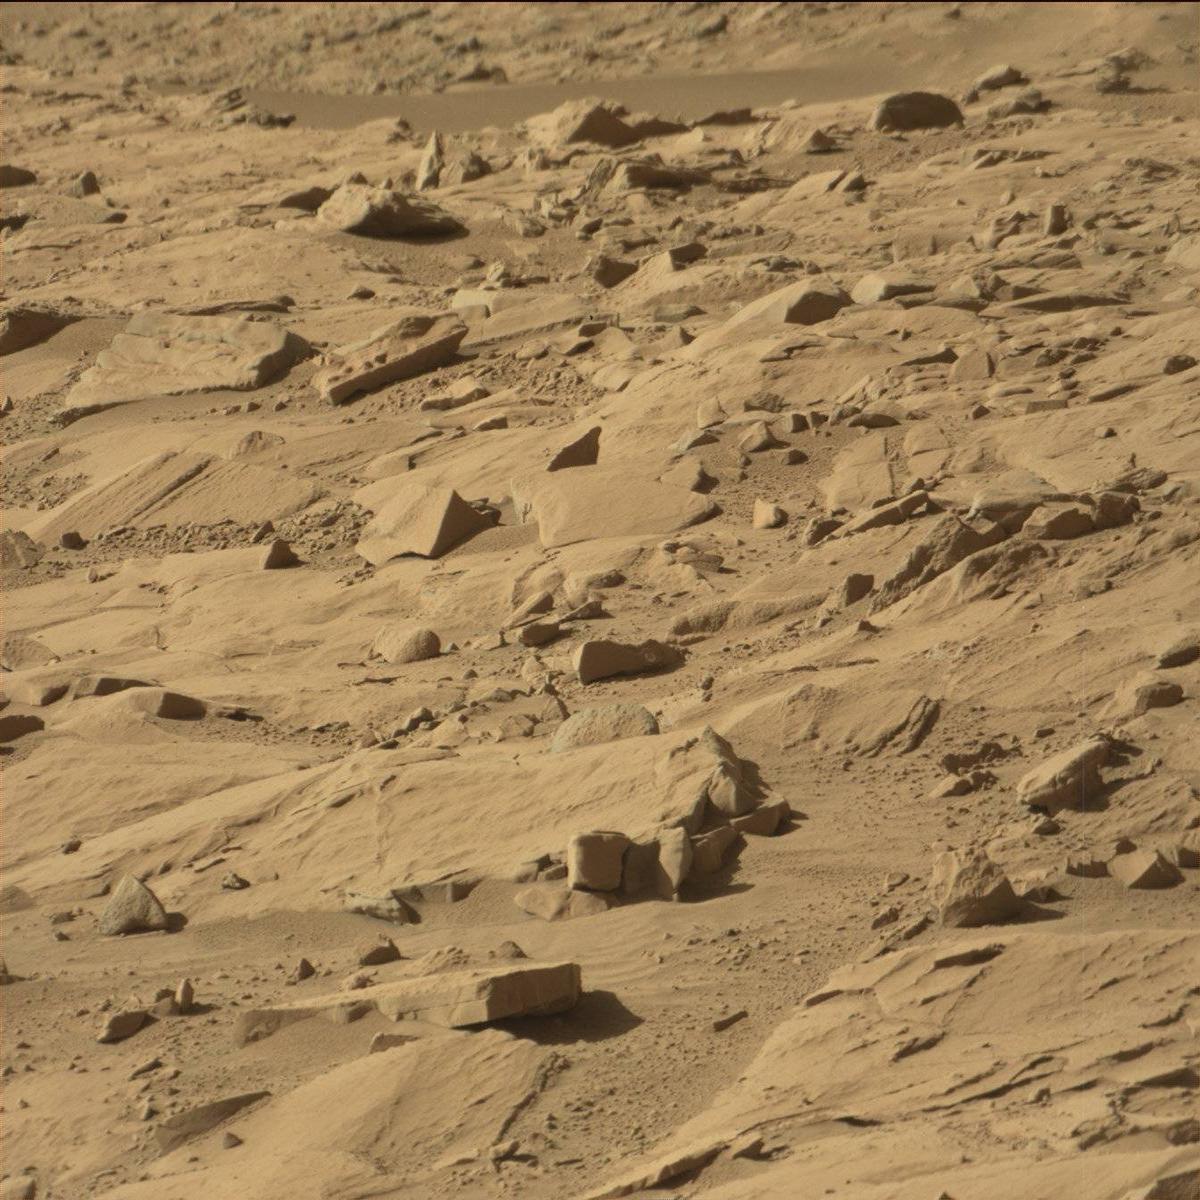
Terrain classes present: Bedrock, Rock, Sand / Soil